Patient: sex M, age 67
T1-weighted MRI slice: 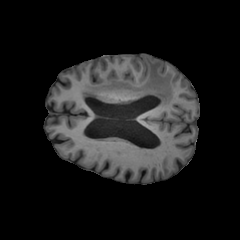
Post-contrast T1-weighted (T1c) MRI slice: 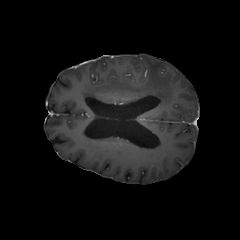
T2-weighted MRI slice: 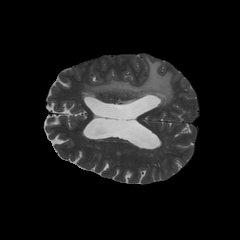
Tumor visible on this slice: yes
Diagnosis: Glioblastoma, IDH-wildtype
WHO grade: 4